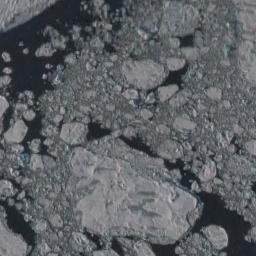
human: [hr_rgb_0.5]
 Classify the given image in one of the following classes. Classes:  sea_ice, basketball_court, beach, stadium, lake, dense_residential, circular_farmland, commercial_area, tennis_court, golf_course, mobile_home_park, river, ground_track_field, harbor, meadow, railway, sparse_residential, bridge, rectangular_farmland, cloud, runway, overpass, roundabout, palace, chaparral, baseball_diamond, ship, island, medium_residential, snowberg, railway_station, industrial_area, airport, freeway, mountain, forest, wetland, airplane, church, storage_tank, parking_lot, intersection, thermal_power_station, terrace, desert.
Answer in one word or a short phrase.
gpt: sea_ice